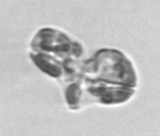
Label: Karenia